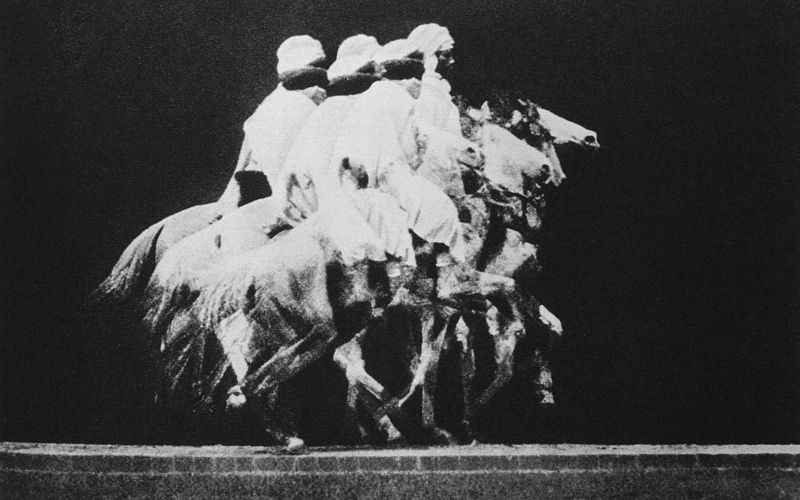
Titel: Reiter, Mehrfachbelichtung
Künstler: Etienne Jules Marey
Schlagwörter: fuß, kopf, mann, umhang, weiß, menschen, bewegung, frau, grau, köpfe, männer, schwarz, strasse, weg, kappe, stein, steine, gewand, mantel, pferd, pferde, reiter, beine, huf, hufe, mähne, reiten, ritt, schnell, schweif, steigbügel, zügel, studie, fels, mauer, ziegel, foto, fotografie, fugen, orient, schwarzweiß, mäntel, schimmel, hufen, negativ, verschwommen, läufe, nüstern, film, umhänge, turban, fot, araber, galoppieren, bewegungsstudie, überlagerung, jockey, röntgen, nomade, doppelbelichtung